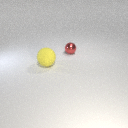
small red metal sphere behind large yellow rubber sphere